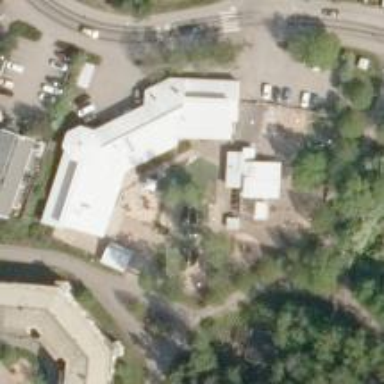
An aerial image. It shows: Building.